Question: I am trying to get rid of the thin border that appears for every image in Chrome & IE9.
I have this CSS:
'''
outline: none;
border: none;
'''
Using jQuery, I also added a 'border=0' attribute on every image tag. But the border as shown in the image still appears. Any solution?
'''
body {
font: 10px "segoe ui",Verdana,Arial,sans-serif, "Trebuchet MS", "Lucida Grande", Lucida, sans-serif;
}
img, a img {
outline: none;
border: none;
}
.icon {
width: 16px;
height: 16px;
text-indent: -99999px;
overflow: hidden;
background-repeat: no-repeat;
background-position: -48px -144px;
background-image: url(theme/images/ui-icons_0078ae_256x240.png);
margin-right: 2px;
display: inline-block;
position: relative;
top: 3px;
}
'''
'''
<h1>Dashboard <img class="icon" border="0"></h1>
'''
See attached screenshot:

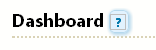
Answer: Instead of 'border: none;' or 'border: 0;' in your CSS, you should have:
'''
border-style: none;
'''
You could also put this in the image tag like so:
'''
<img src="blah" style="border-style: none;">
'''
Either will work unless the image has no 'src'. The above is for those nasty link borders that show up in some browsers where borders refuse to play nice. The thin border that appears when there is no 'src' is because chrome is showing that in fact no image exists in the space that you defined. If you are having this issue try one of the following:
- '<div>'''''- ''- 'src'